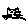
Label: cat